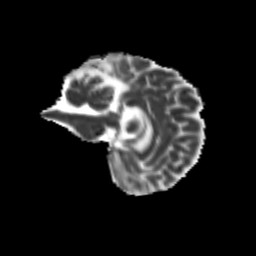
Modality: MD
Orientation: sagittal
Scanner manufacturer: siemens
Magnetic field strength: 3 T
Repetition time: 9.2 s
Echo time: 0.084 s